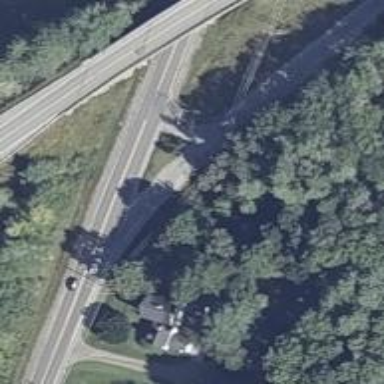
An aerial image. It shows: Trunk link highway.